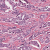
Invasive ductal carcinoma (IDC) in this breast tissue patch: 1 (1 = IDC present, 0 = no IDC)